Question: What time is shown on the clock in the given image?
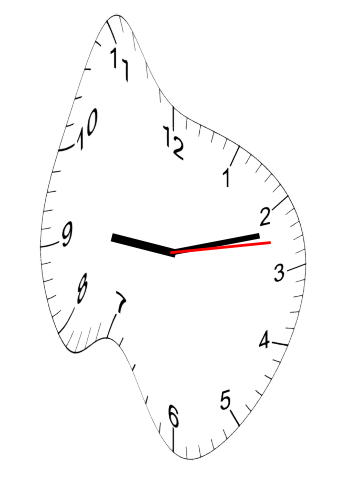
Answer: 09:12:13